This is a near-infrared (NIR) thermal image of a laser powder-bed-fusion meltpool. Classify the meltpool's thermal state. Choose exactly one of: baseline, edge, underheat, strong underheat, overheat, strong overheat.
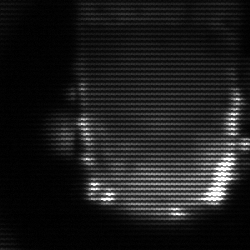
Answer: baseline